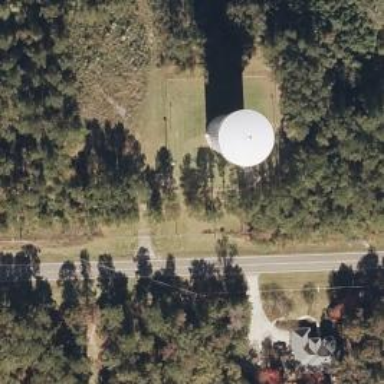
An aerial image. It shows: Water tower that is man-made.